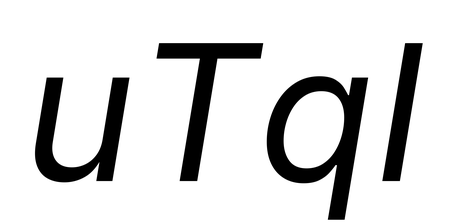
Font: Inter-Italic_Italic